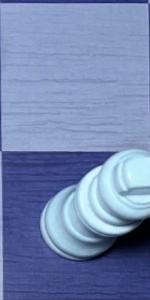
Label: King_White